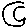
Label: moon